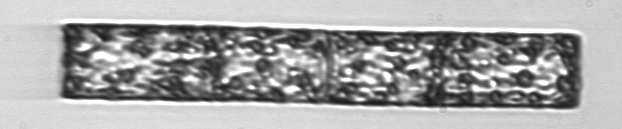
Label: Guinardia_flaccida